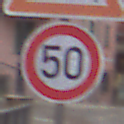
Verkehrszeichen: Geschwindigkeit50
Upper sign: WildwechselRechts
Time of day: Midday
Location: Outdoor (Urban)
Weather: Overcast
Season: NotSpecified
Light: Natural